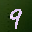
Label: 9